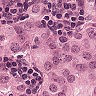
Metastatic tissue present: yes